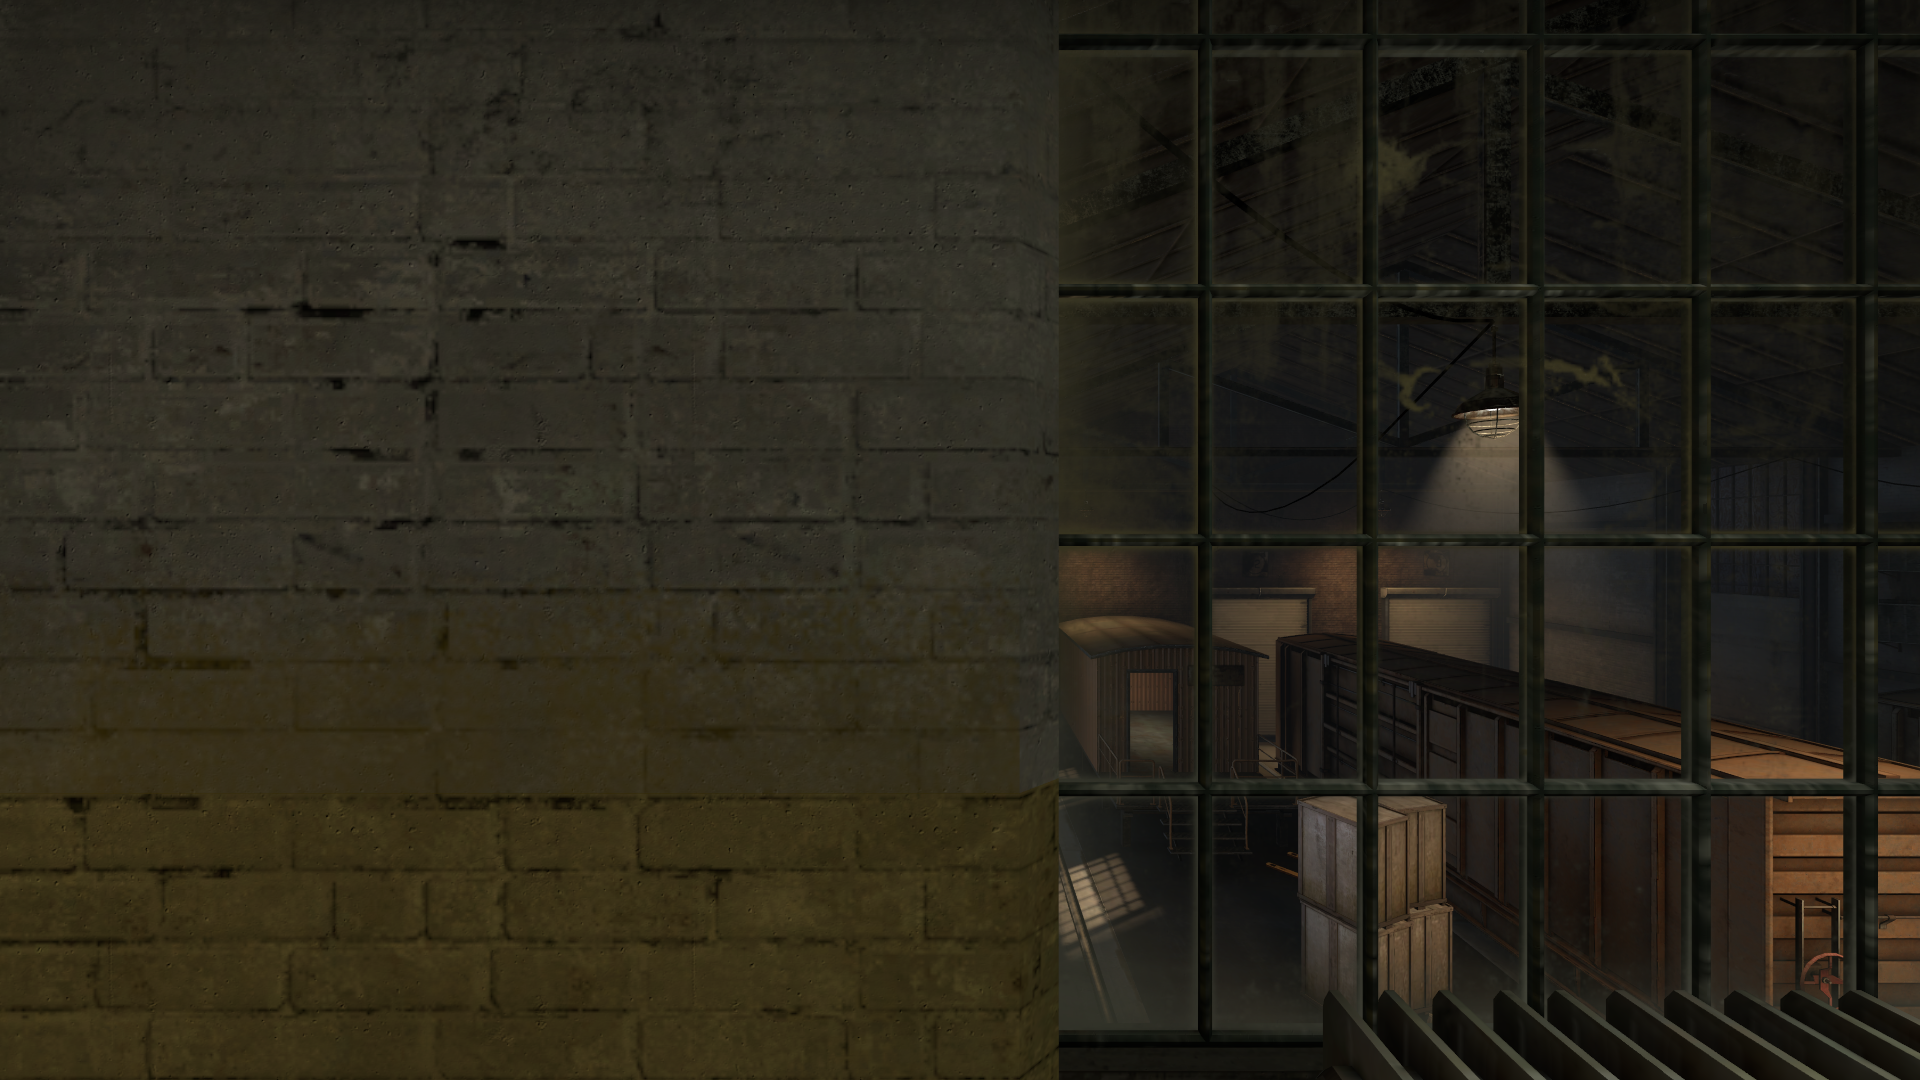
Map: de_train